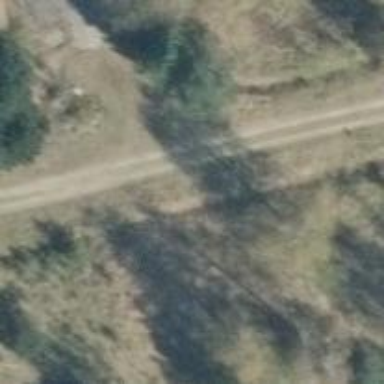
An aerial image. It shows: Track with grade5 tracktype.